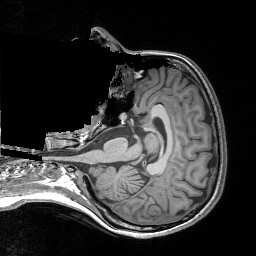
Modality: T1w
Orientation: axial